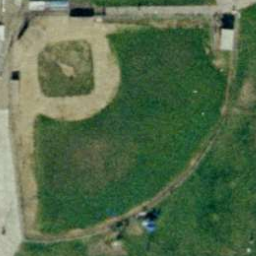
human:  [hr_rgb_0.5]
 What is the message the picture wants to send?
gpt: baseball diamond